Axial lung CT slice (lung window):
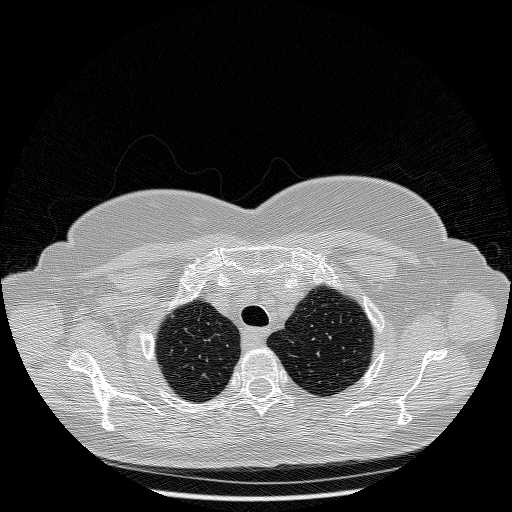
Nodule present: no